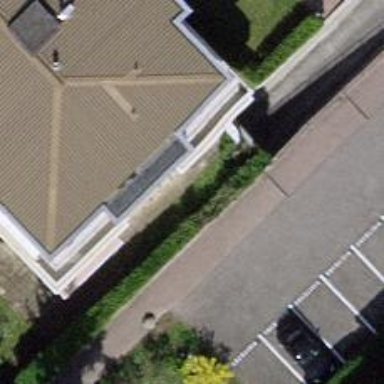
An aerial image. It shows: Driveway tunnel.